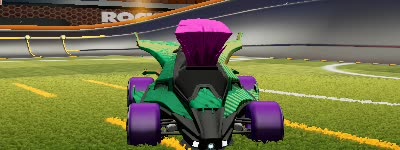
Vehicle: aftershock